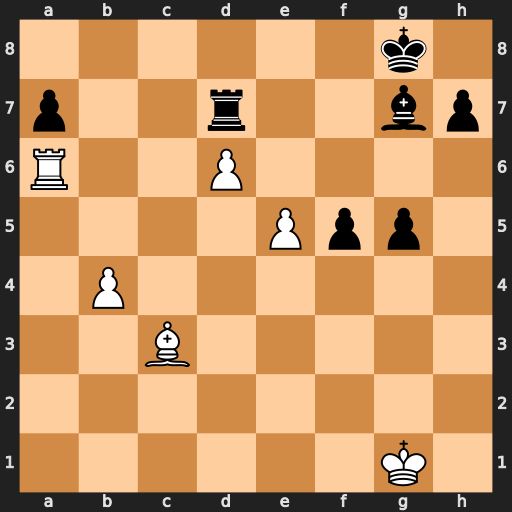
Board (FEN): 6k1/p2r2bp/R2P4/4Ppp1/1P6/2B5/8/6K1
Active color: w
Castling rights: -
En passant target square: f6
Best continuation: e6 Bxc3 exd7